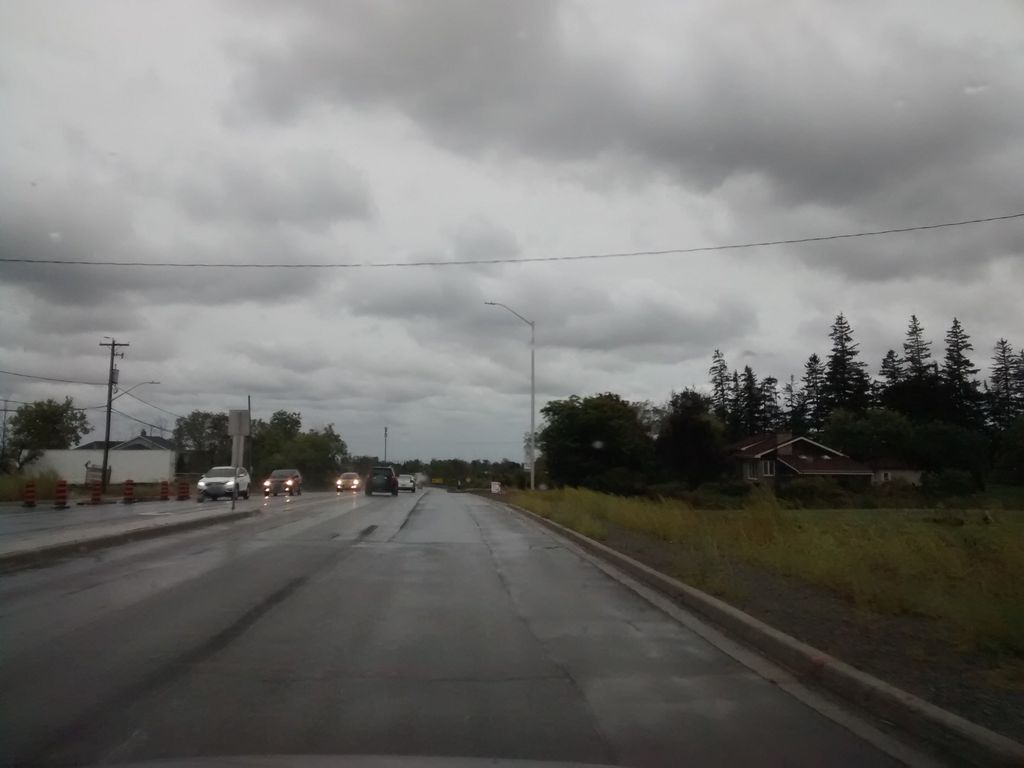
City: hamilton